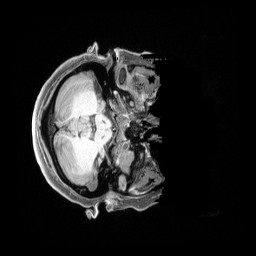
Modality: T1w
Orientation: axial
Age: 34
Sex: female
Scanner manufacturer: siemens
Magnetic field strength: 3 T
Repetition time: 2.4 s
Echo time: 0.00228 s